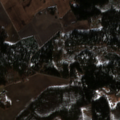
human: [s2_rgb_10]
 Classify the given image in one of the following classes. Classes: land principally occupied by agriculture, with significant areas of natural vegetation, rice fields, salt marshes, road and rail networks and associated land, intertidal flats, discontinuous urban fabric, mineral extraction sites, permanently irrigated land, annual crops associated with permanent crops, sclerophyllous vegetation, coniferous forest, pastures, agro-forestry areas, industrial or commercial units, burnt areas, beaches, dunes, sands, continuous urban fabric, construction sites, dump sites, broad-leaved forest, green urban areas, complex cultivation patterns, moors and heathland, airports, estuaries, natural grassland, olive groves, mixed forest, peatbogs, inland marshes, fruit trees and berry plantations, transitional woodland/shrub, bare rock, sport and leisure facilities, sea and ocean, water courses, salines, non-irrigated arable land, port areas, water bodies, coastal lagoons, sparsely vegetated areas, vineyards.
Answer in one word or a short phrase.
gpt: non-irrigated arable land, land principally occupied by agriculture, with significant areas of natural vegetation, coniferous forest, mixed forest